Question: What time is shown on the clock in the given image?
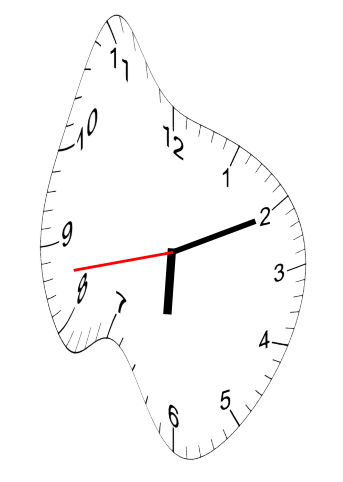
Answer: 06:10:43